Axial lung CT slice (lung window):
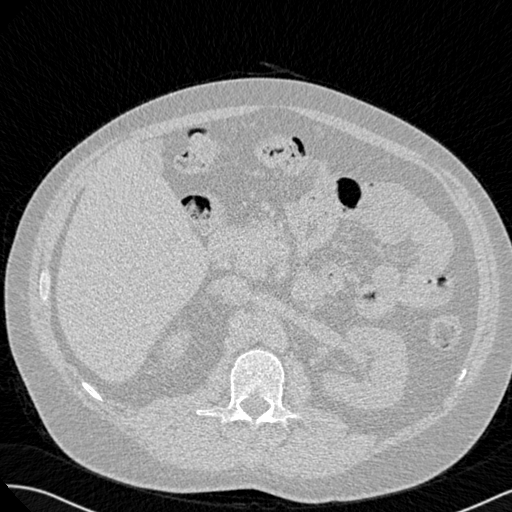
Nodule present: no